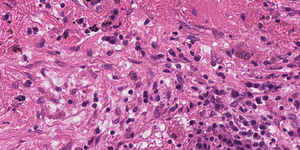
Tumor epithelial tissue: no
Tumor-associated stroma tissue: yes
Normal tissue: no